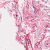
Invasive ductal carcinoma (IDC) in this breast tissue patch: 0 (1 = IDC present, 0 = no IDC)